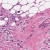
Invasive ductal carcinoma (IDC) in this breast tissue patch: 0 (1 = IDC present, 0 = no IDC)